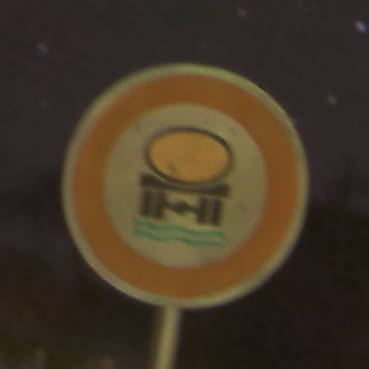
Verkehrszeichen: VerbotFahrzeugeWassergefaehrdenderLadung
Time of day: Night
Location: Outdoor (Suburban)
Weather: Clear
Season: NotSpecified
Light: Artificial